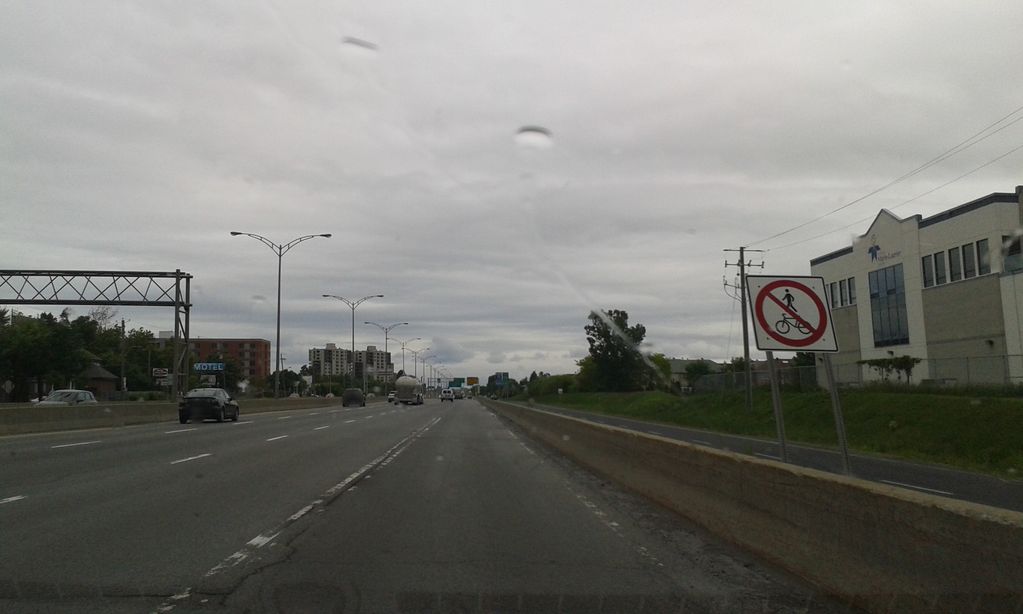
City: montreal